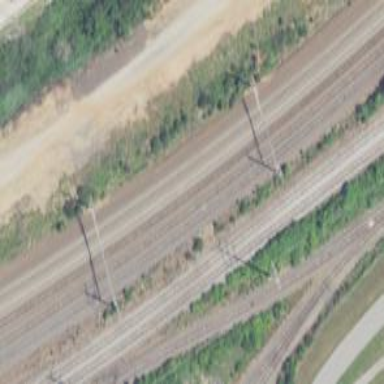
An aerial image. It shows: Railway siding with rails.